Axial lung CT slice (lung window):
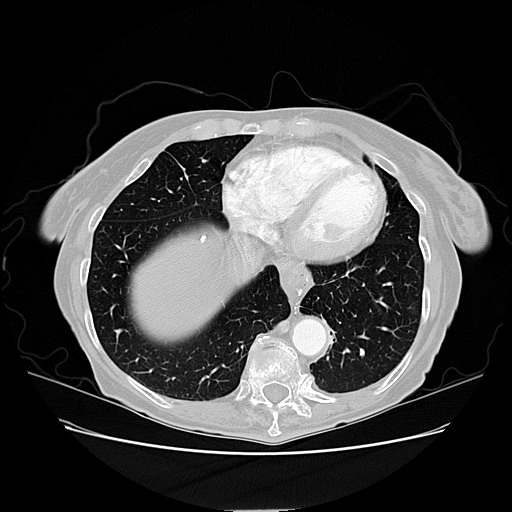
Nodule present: yes
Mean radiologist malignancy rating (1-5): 1